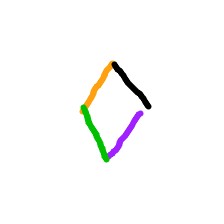
Shape: rhombus